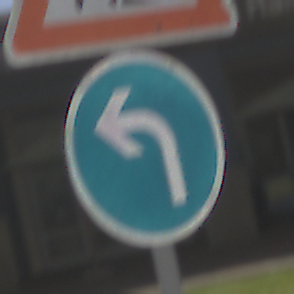
Verkehrszeichen: VorgeschriebeneFahrtrichtungLinks
Zusatzzeichen oben: Arbeitsstelle
Umgebung: Outdoor, Urban
Tageszeit: MorningAfternoon
Wetter: PartlyCloudy
Licht: Natural
Jahreszeit: NotSpecified
Kontrast: HighContrast